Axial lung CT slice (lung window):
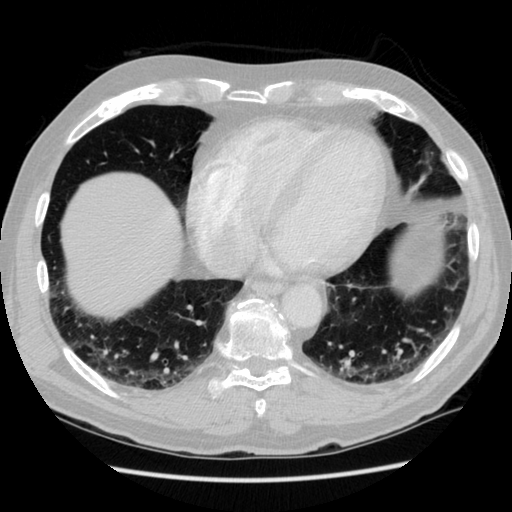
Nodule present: no